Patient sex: M
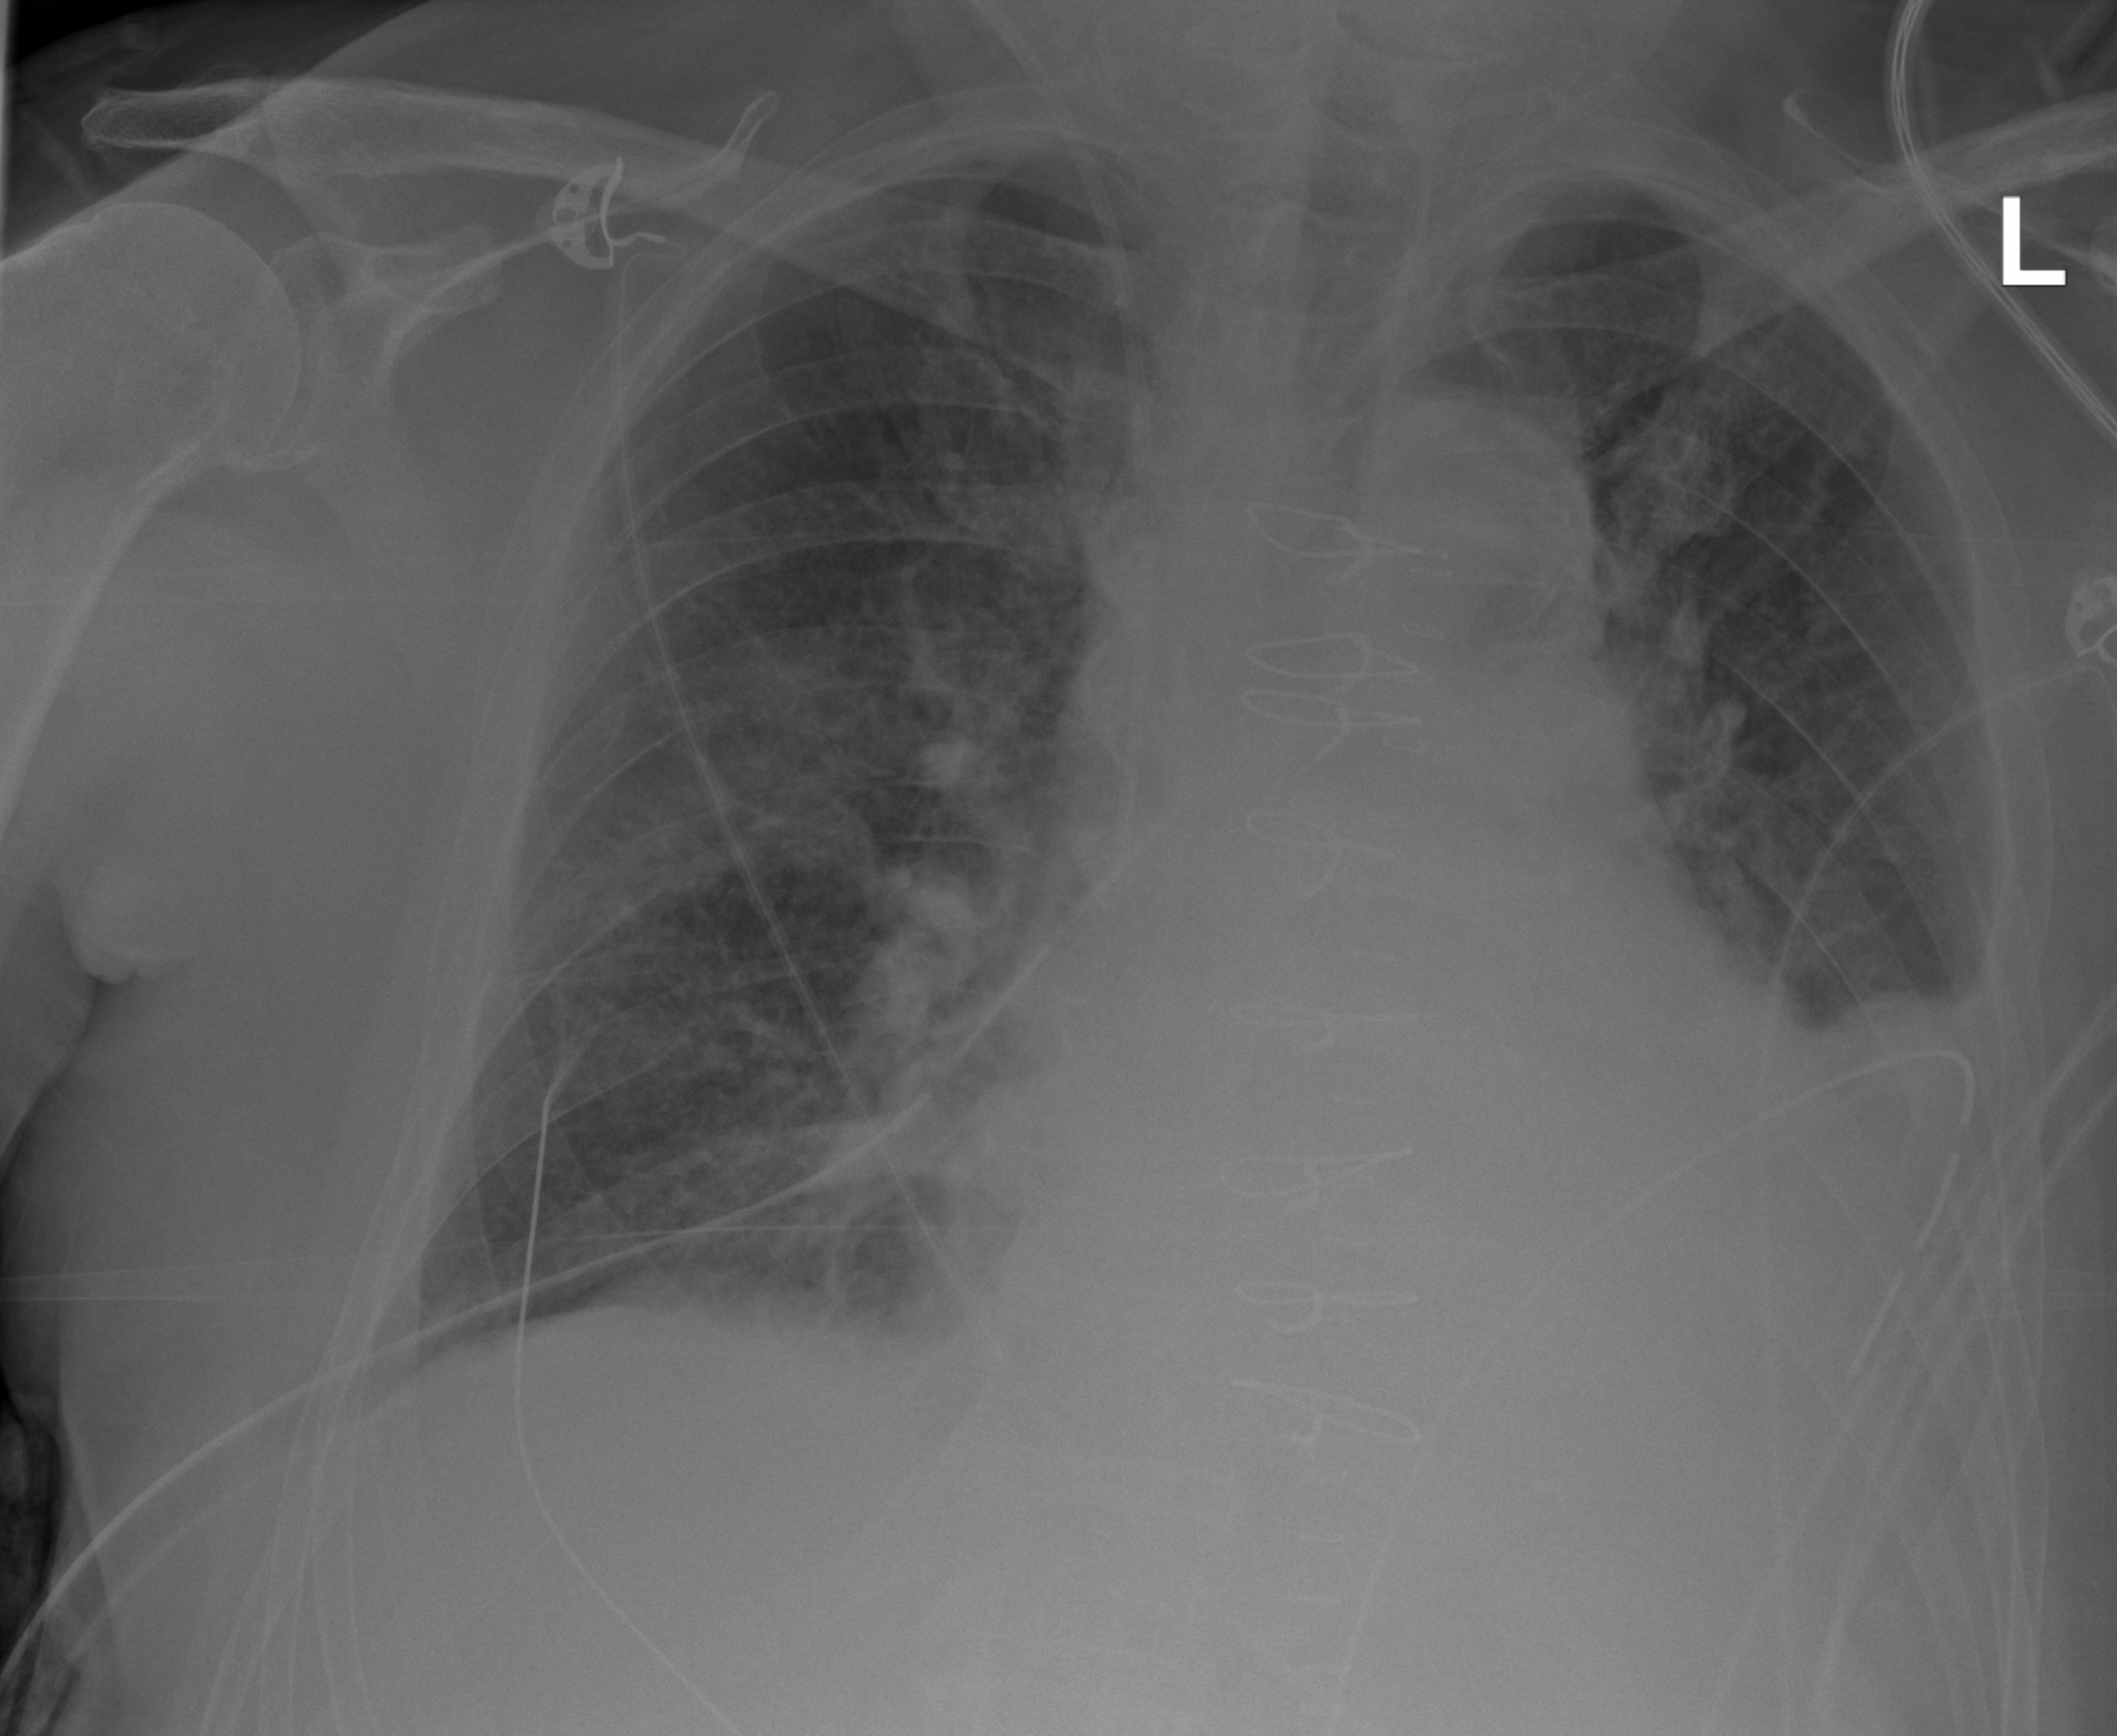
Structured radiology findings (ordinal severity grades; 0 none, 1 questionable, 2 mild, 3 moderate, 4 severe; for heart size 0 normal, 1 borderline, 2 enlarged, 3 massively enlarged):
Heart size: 2
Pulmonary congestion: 2
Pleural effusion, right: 0
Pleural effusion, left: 2
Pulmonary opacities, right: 2
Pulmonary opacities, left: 0
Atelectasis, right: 2
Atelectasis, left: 2